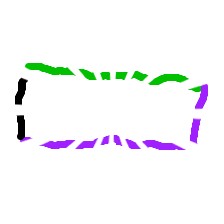
Shape: rectangle